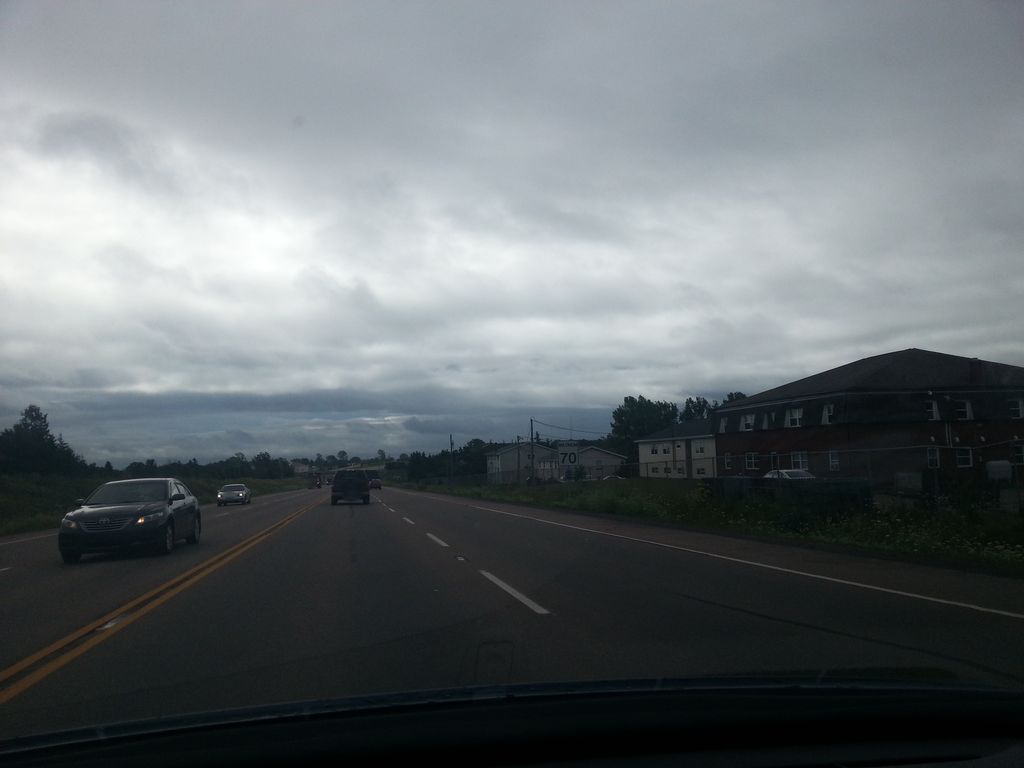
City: charlottetown